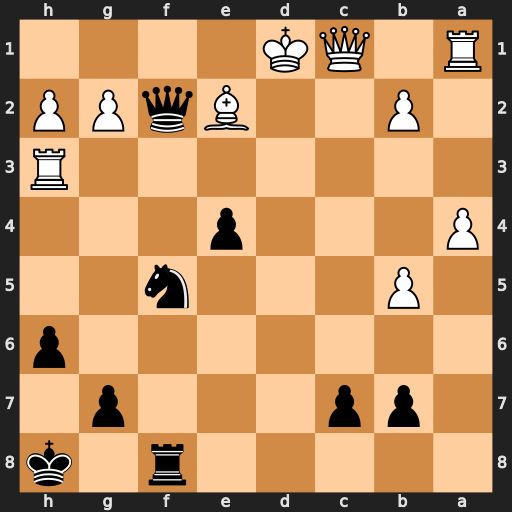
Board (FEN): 5r1k/1pp3p1/7p/1P3n2/P3p3/7R/1P2BqPP/R1QK4
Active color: b
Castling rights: -
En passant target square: -
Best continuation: Rd8+ Kc2 Qxe2+